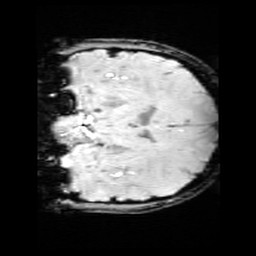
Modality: SWI
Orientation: coronal
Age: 11
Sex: female
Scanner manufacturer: siemens
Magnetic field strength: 3 T
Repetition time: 0.027 s
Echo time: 0.02 s